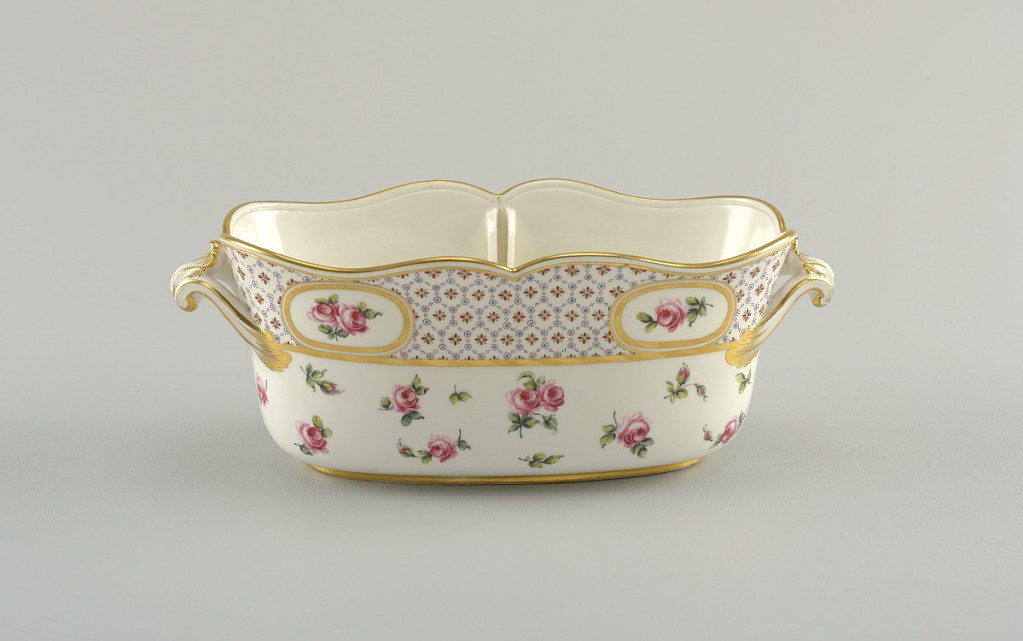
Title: Liqueur Bottle Cooler (Seau Oval à Liqueur)
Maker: Sèvres Porcelain Manufactory, French, established 1756
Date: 1770
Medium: soft paste porcelain, vitreous enamel, gold
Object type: bottle cooler
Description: Oval with shaed edges and double flange for divider on inside. Lower half painted with scattered pink roses. At top, a wide band of turquoise flower pattern, wit reserves containing roses.